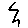
Label: zigzag